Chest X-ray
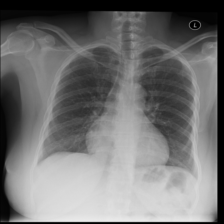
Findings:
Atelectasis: negative
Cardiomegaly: negative
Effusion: negative
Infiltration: negative
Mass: negative
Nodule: negative
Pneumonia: negative
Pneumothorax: negative
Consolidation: negative
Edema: negative
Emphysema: negative
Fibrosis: negative
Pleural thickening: negative
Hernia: negative